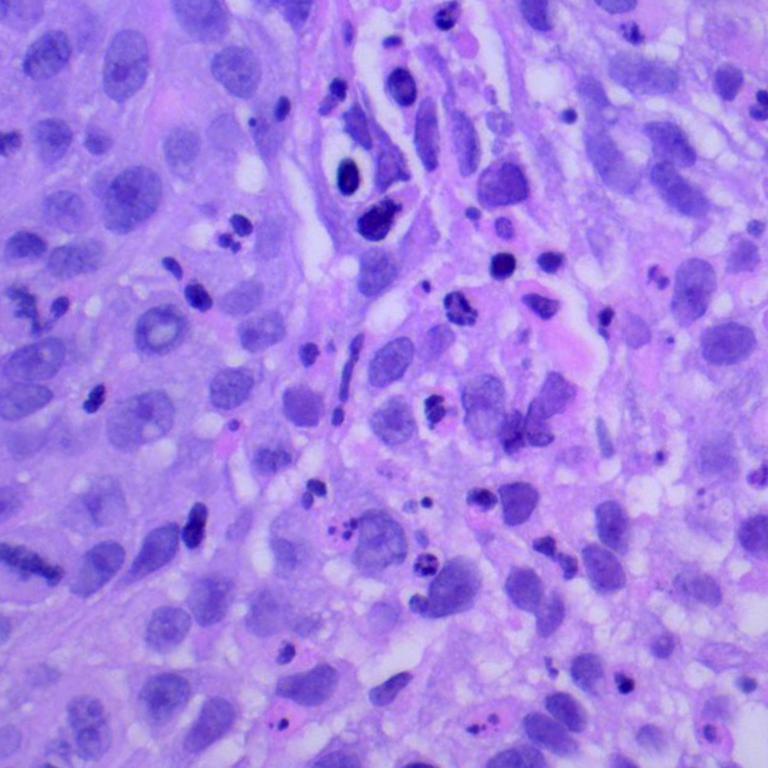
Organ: lung
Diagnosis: squamous carcinomas